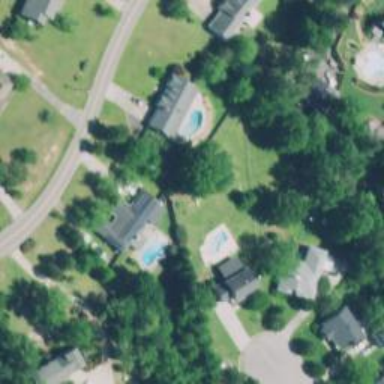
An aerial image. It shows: Swimming pool located in leisure land.